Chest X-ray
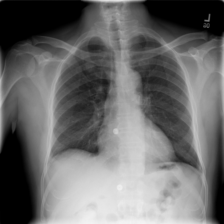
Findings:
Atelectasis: negative
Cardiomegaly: negative
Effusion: negative
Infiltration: negative
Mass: negative
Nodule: negative
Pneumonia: negative
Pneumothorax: negative
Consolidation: negative
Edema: negative
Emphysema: negative
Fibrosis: negative
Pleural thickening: negative
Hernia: negative